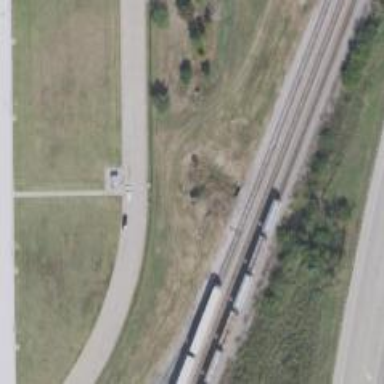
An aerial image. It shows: Bridge over railway siding.